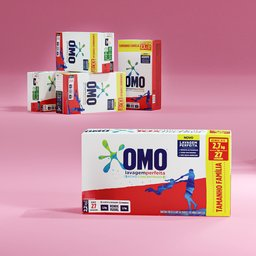
Label: furniture